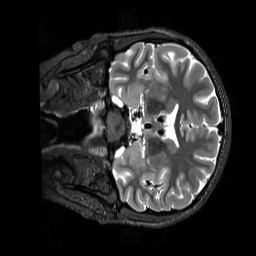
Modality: T2w
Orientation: coronal
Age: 18
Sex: female
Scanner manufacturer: siemens
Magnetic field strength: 3 T
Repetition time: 3.2 s
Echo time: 0.728 s